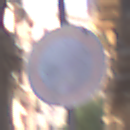
Verkehrszeichen: VerbotFahrzeugeAllerArt
Umgebung: Outdoor, Urban
Tageszeit: MorningAfternoon
Wetter: PartlyCloudy
Licht: Natural
Jahreszeit: NotSpecified
Kontrast: MediumContrast